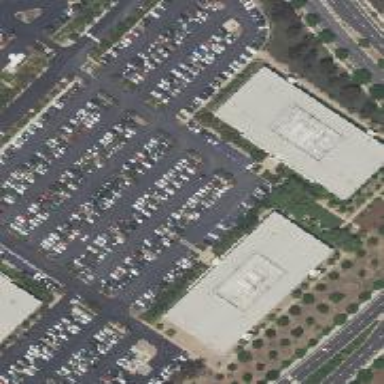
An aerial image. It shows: Office building.